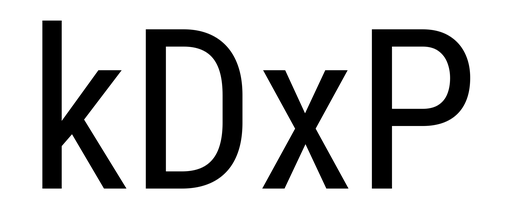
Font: Roboto_Condensed_Regular